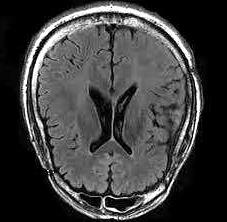
Label: notumor